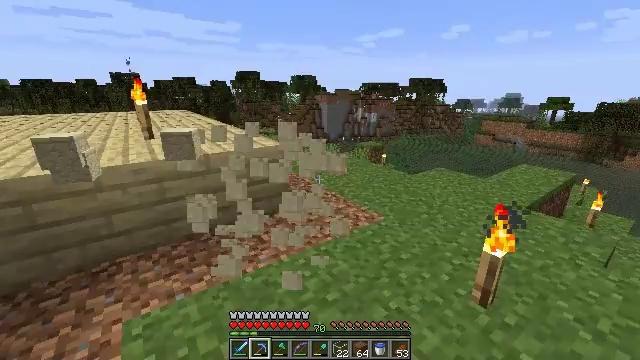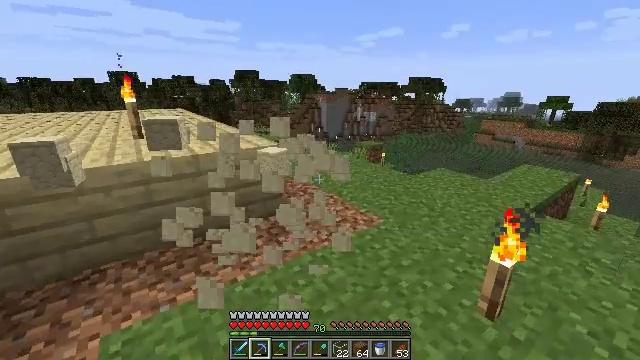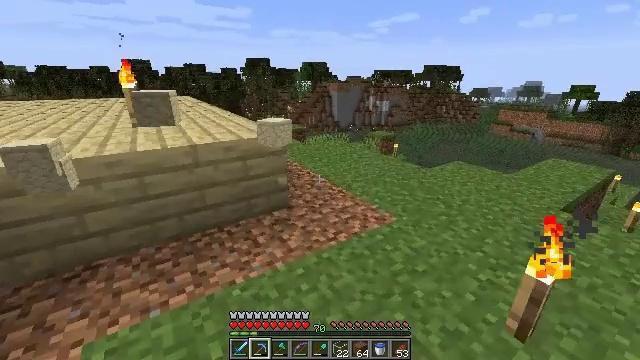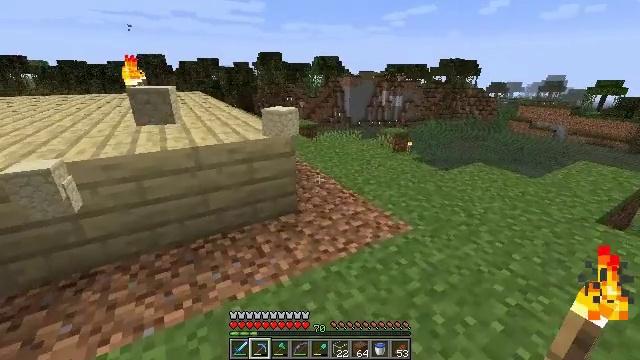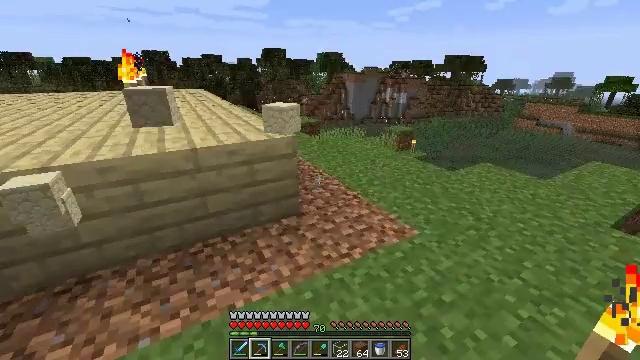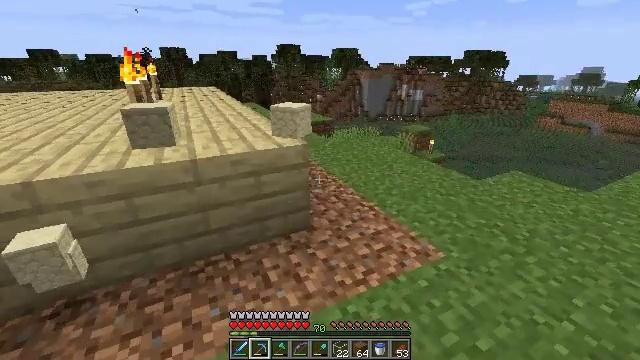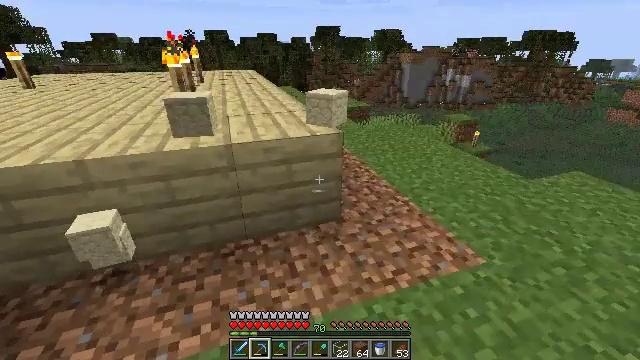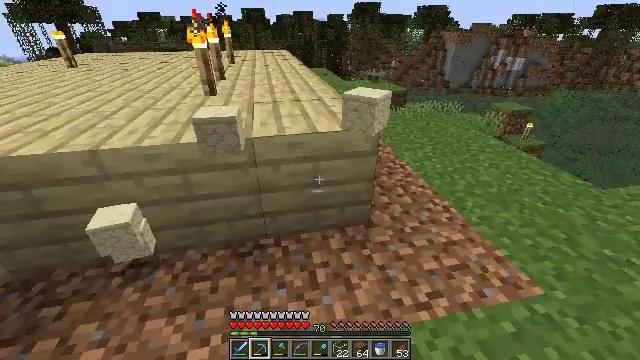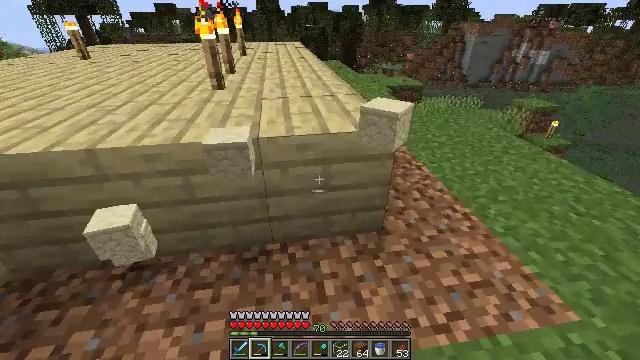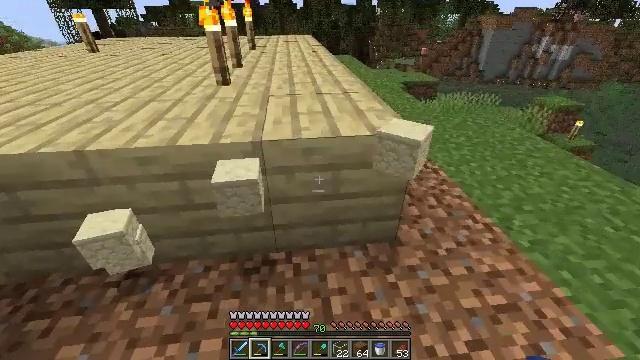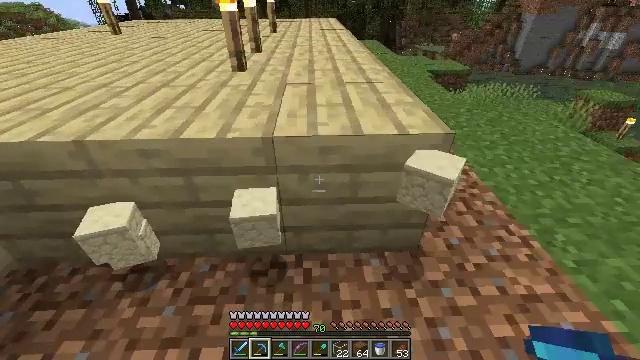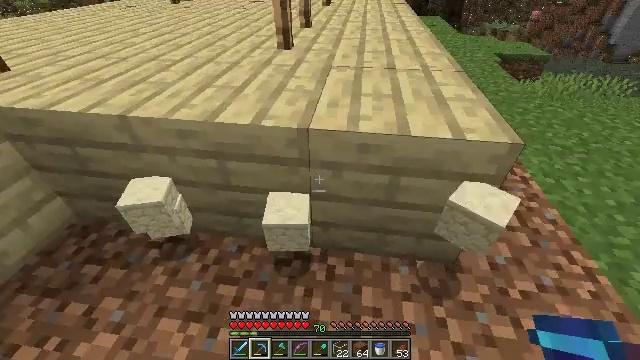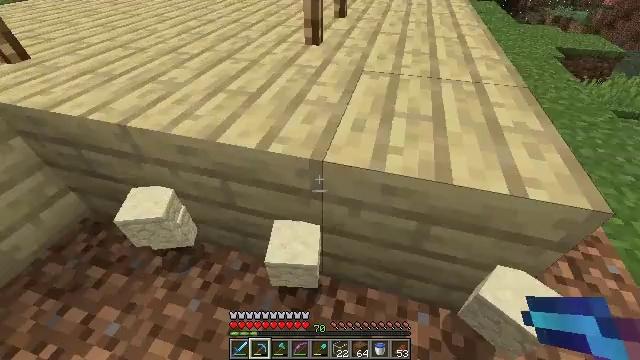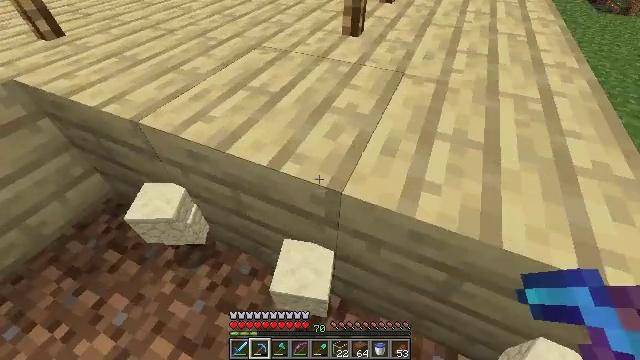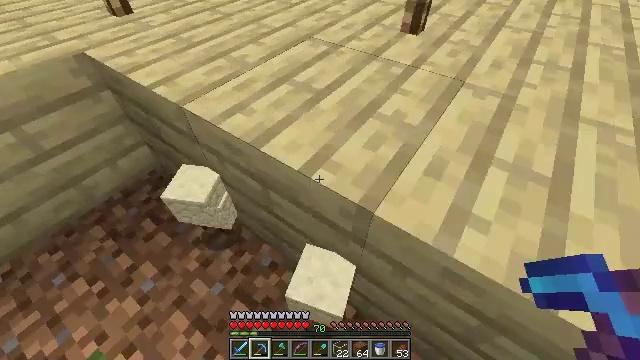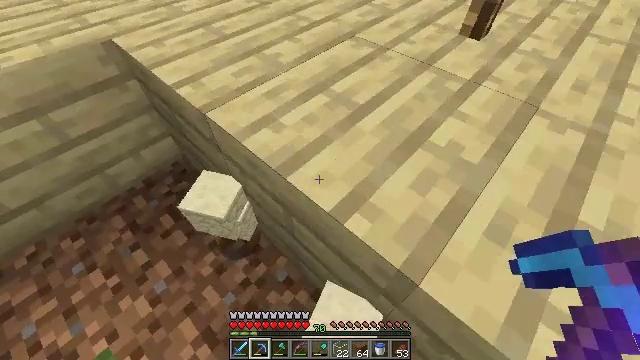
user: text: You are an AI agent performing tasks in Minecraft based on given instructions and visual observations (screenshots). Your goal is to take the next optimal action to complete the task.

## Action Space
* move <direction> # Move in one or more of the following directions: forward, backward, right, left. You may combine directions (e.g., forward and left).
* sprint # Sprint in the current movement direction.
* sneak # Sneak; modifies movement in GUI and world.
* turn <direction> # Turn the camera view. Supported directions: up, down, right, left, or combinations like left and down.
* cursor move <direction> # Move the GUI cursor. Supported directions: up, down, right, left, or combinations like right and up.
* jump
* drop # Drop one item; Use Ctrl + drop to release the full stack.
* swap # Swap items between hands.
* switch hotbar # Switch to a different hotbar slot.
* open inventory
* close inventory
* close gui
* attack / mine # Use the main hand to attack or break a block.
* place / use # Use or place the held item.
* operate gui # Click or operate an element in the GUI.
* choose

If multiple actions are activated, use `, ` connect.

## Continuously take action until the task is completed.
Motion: motion action
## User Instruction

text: Gather the birch stairs from a structure.
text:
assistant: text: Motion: move forward
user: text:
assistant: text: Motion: move forward, turn left and down
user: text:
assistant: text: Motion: move forward, turn left
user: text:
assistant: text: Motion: move forward
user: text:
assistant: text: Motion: move forward, turn left
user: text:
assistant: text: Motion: move forward, turn left and down
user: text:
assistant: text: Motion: move forward, turn left and down
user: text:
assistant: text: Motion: move forward, turn left and down
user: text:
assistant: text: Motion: move forward, turn left and down
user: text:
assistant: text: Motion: move forward, turn left and down
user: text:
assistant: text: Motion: move forward, turn left and down
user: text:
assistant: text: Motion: move forward, turn left and down
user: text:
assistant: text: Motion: move forward, turn left and down
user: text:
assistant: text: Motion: move forward and move left, turn left and down
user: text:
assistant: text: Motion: move forward and move left, turn left and down
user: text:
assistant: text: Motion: move forward and move left, turn left and down
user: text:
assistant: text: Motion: move left
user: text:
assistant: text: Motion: move left, turn left
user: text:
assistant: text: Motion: move left, turn left
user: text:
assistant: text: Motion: move left
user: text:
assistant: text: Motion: move left, turn left
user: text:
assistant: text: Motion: move left, turn left
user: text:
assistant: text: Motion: move left, turn left
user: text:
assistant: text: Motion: move left, turn left and up
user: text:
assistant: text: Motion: move left, turn left
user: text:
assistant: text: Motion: move left, turn left
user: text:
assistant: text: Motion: move left, turn left and up
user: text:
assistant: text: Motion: move left, turn left and up
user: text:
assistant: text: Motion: move left, turn left
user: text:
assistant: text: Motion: move left